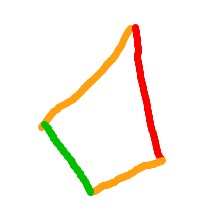
Shape: kite